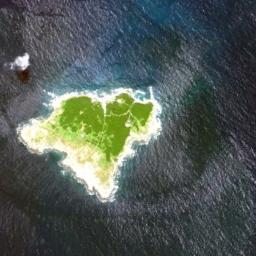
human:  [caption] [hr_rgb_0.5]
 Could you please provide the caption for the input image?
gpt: The irregular green island is surrounded by blue sea water with a white sand beach .

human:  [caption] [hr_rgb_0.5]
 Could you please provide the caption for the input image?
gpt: The island is shaped like a fish .

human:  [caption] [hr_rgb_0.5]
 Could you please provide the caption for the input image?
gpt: Many trees are on the island .

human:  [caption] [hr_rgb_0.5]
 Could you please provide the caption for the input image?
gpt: The island with dense vegetation is surrounded by deep blue waters .

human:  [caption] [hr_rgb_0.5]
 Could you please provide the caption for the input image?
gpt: The green and white island is on a blue sea .